Interaction volume radius: 10 \u00c5
Interaction volume height: 35 \u00c5
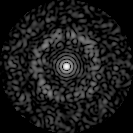
Disorder parameter: 0.8251